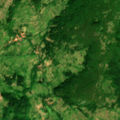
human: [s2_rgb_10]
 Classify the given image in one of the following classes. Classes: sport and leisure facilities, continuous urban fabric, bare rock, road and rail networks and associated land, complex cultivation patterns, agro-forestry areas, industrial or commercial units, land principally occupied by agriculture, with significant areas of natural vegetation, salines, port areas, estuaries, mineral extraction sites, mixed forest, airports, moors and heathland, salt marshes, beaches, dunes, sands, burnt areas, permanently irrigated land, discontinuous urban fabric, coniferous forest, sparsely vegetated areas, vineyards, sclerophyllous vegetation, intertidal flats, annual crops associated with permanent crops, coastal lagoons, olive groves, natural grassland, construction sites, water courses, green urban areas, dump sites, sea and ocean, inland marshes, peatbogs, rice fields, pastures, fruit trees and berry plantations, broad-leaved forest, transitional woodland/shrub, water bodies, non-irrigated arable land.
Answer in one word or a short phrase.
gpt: complex cultivation patterns, land principally occupied by agriculture, with significant areas of natural vegetation, broad-leaved forest, transitional woodland/shrub